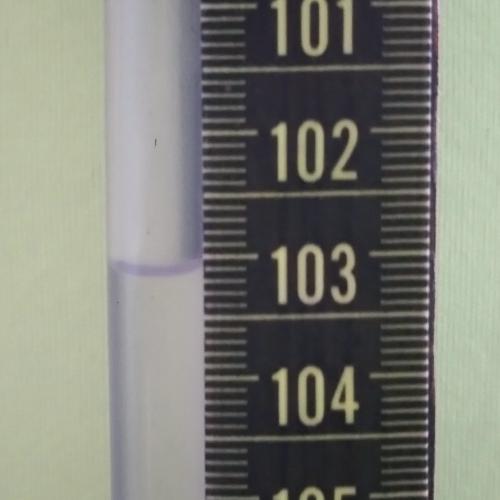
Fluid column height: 103.1 cm